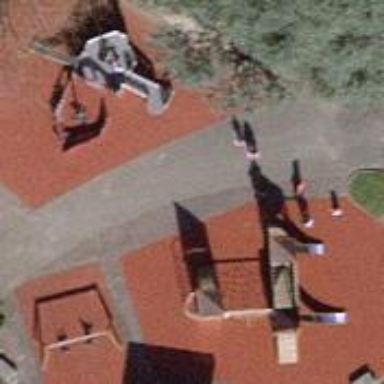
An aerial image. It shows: Playground enclosed by fence.